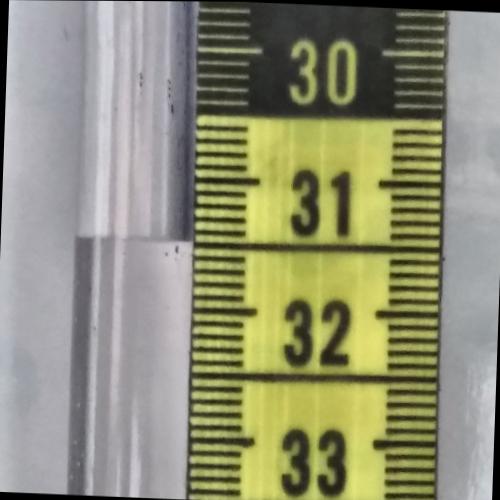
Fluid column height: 31.5 cm